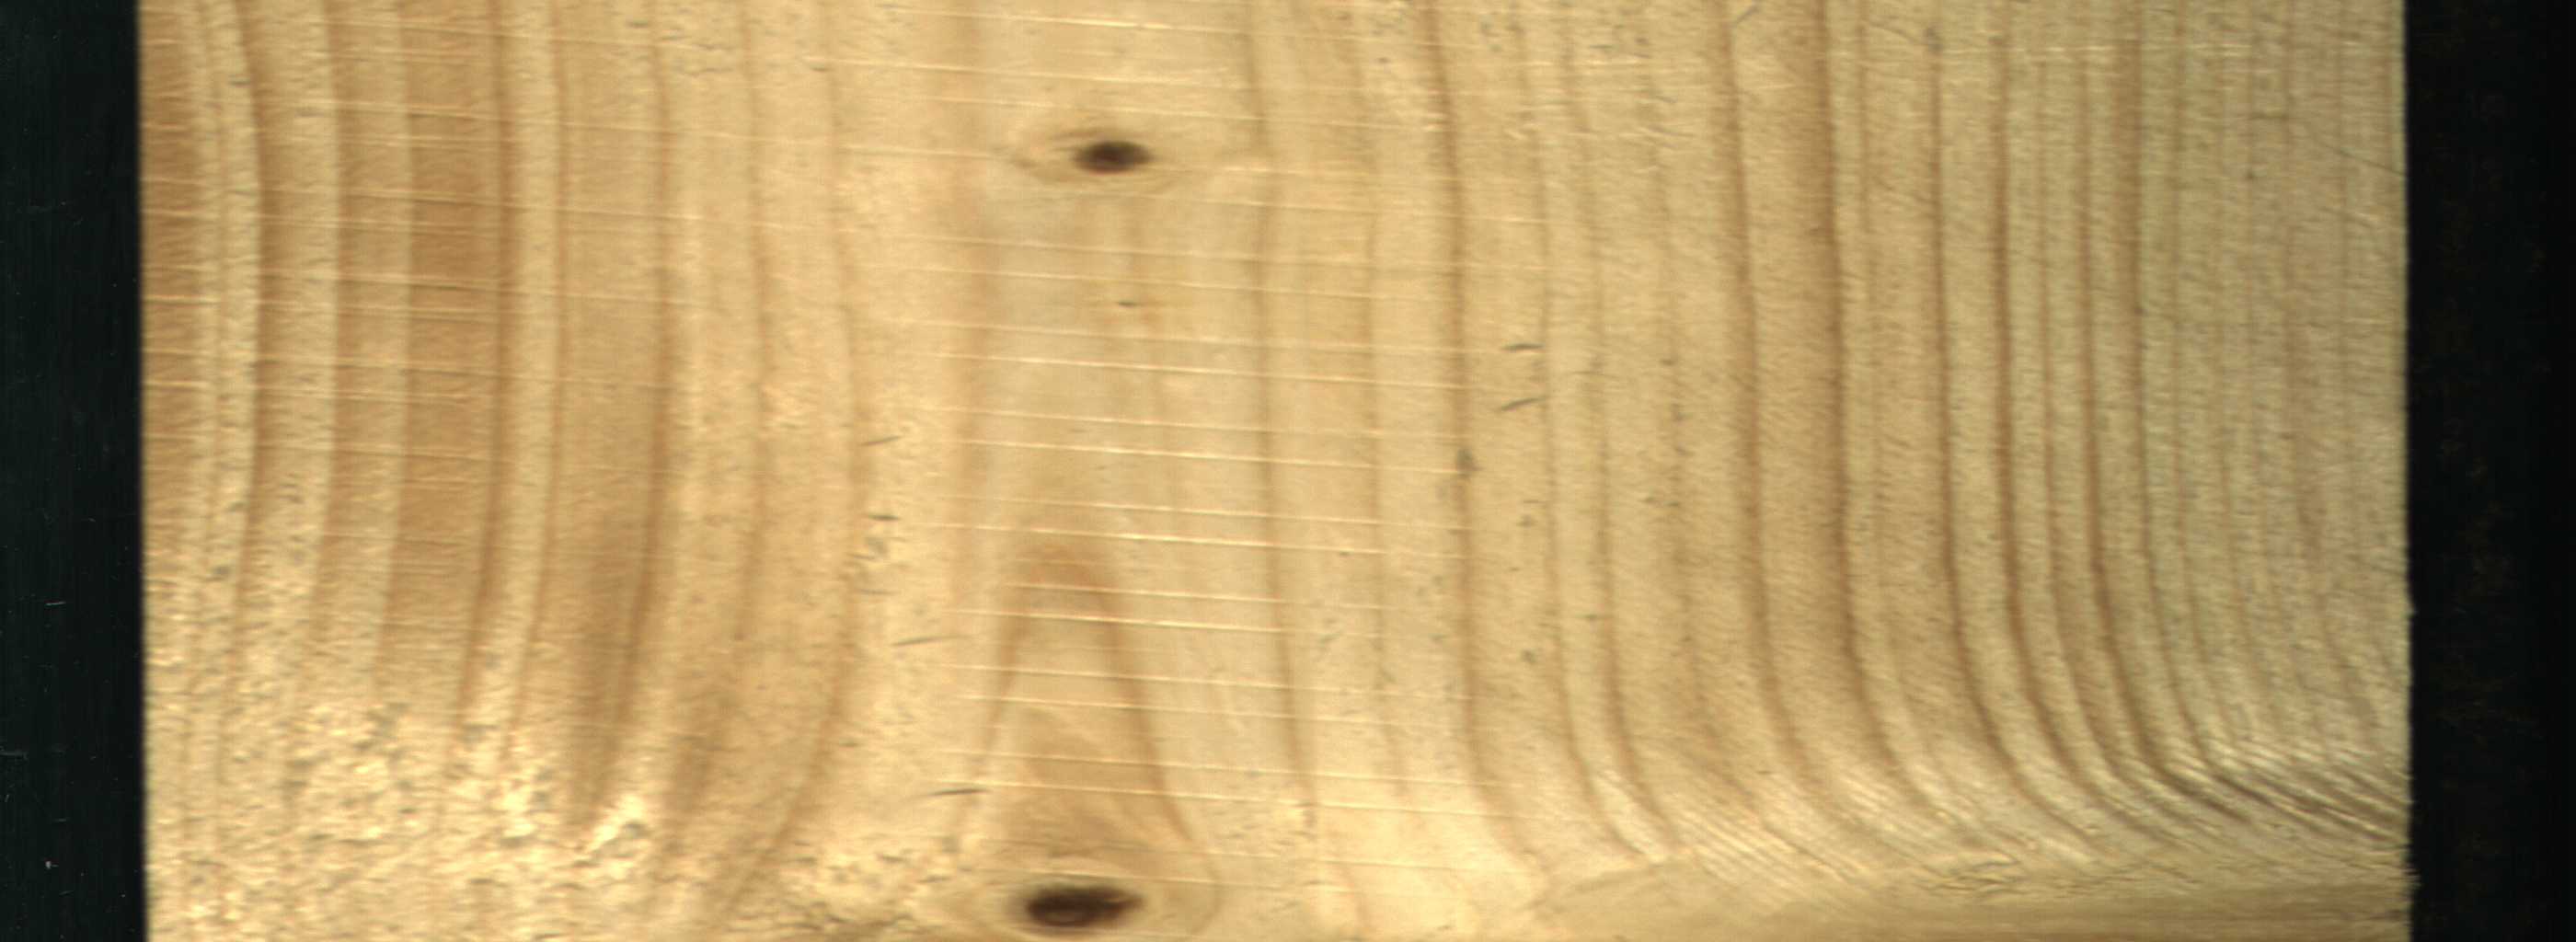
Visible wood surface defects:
Dead_Knot
Live_Knot